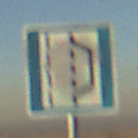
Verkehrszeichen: NothalteUndPannenbucht
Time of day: SunriseSunset
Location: Outdoor (Nature)
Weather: Clear
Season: NotSpecified
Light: Natural